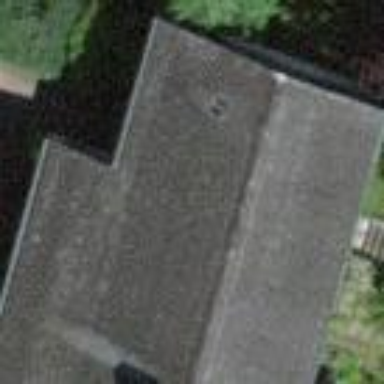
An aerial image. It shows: Simple and straightforward house.